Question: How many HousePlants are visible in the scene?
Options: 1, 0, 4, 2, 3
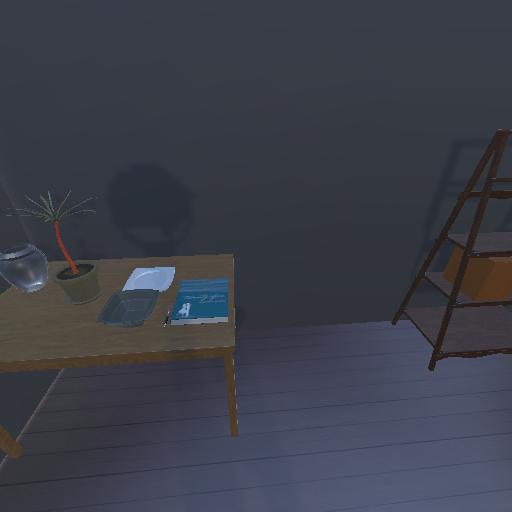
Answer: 1